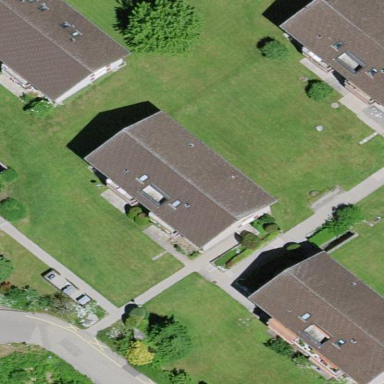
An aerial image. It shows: Residential building.